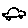
Label: car